Aerial crown-view tile of a tropical tree (Barro Colorado Island, Panama), acquired 20250217:
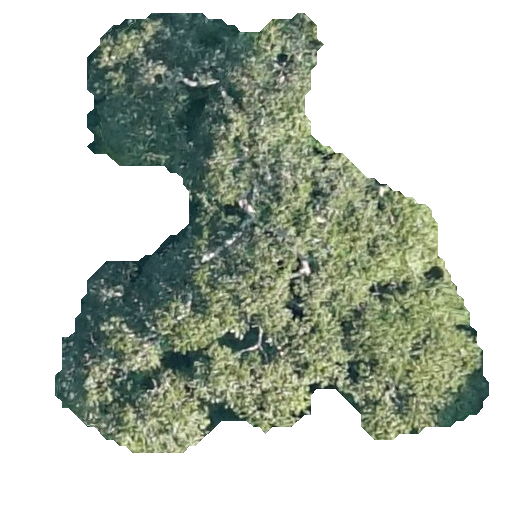
Species: Trattinnickia aspera
GBIF accepted scientific name: Trattinnickia aspera
Crown area: 177.368 m²